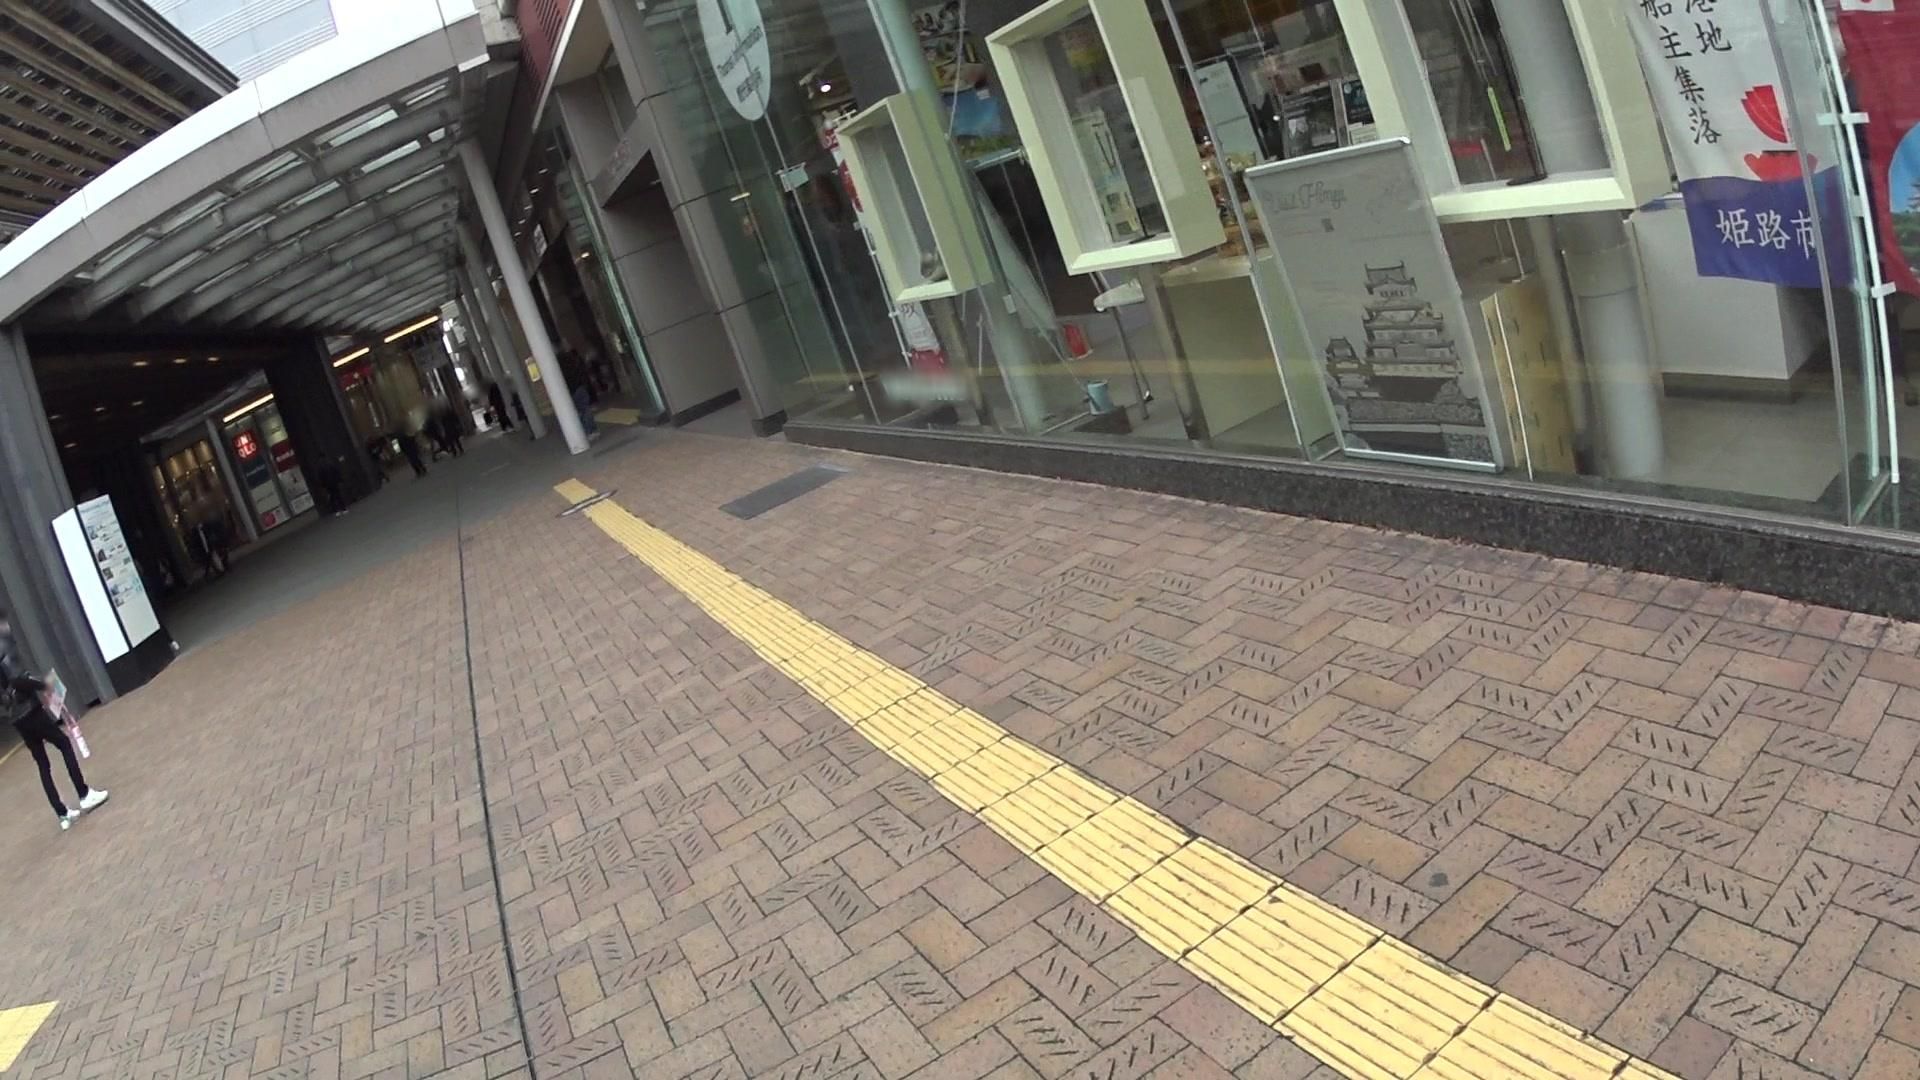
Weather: clear
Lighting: day
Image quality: good
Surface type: walking surface
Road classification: footway, pedestrian, steps
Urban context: urban centre
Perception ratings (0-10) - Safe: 3.32, Lively: 8.94, Beautiful: 6.18, Boring: 2, Depressing: 6.78, Wealthy: 3.84